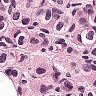
Metastatic tissue present: yes